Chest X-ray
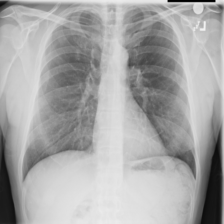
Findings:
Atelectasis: negative
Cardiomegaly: negative
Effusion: negative
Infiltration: negative
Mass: negative
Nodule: negative
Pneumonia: negative
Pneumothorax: negative
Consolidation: negative
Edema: negative
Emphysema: negative
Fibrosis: negative
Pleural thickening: negative
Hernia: negative